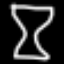
Label: hourglass